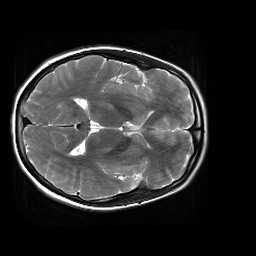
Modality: T2w
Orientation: axial
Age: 20
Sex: female
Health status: healthy
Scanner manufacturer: siemens
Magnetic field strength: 3 T
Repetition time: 4.01 s
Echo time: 0.116 s